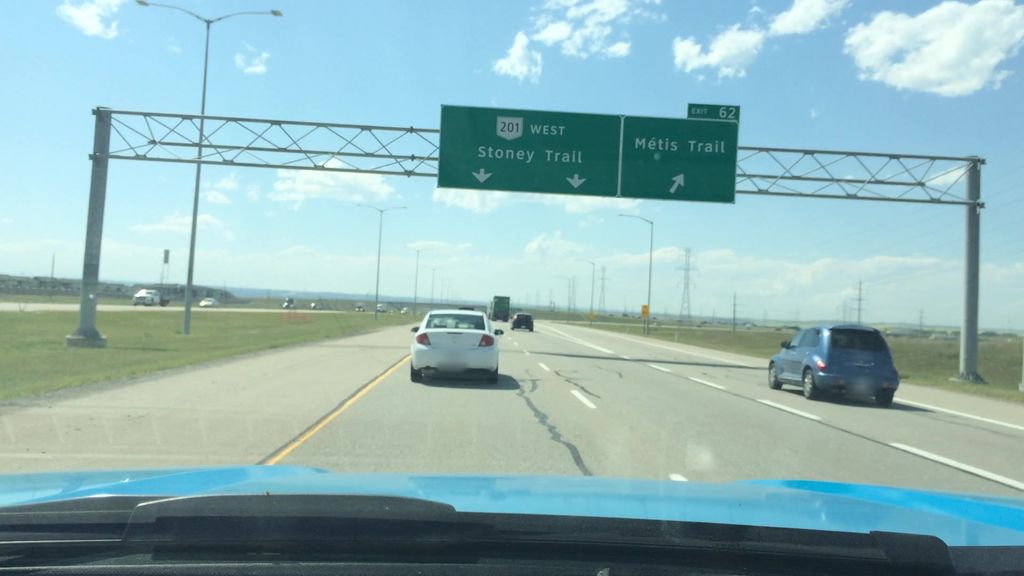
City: calgary